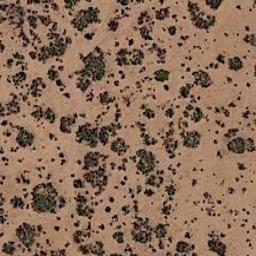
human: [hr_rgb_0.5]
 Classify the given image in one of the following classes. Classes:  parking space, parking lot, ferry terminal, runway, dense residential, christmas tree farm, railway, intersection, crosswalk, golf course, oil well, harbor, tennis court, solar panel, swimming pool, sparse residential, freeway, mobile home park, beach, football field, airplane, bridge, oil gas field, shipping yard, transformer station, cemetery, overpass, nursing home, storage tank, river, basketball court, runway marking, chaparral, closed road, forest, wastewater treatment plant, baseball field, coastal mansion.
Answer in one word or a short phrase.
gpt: chaparral